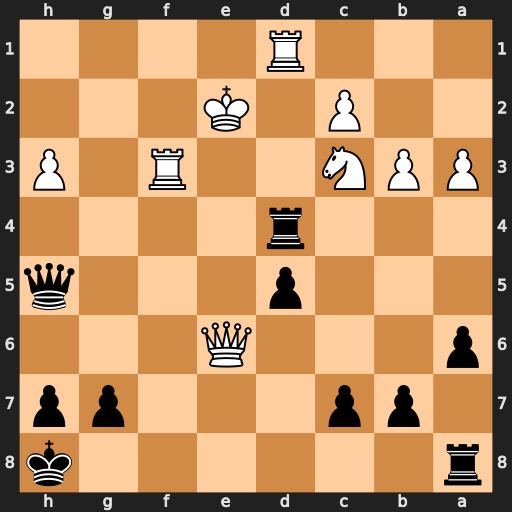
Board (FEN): r6k/1pp3pp/p3Q3/3p3q/3r4/PPN2R1P/2P1K3/3R4
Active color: b
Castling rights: -
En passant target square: -
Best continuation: Re8 Qxe8+ Qxe8+ Re3 Qh5+